Aerial crown-view tile of a tropical tree (Barro Colorado Island, Panama), acquired 20241112:
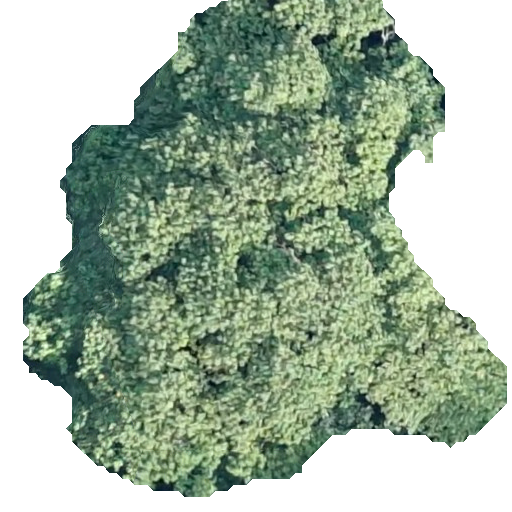
Species: Hieronyma alchorneoides
GBIF accepted scientific name: Hieronyma alchorneoides
Crown area: 253.568 m²